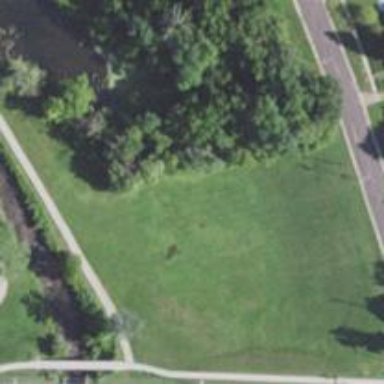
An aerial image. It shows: Park with toboggan.